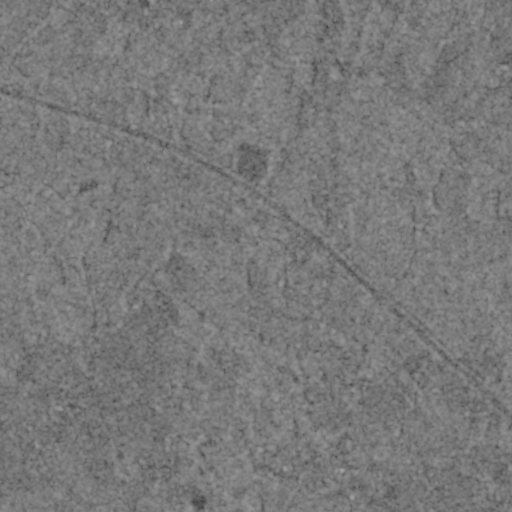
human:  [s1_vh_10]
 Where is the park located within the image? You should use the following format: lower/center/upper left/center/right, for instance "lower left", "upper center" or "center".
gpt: The park is located in the lower right of the image.
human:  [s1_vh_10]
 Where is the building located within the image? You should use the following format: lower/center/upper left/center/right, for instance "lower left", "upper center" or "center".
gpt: The building is located in the lower right of the image.
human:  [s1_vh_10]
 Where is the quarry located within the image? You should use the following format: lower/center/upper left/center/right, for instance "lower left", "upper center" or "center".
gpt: There is no quarry in the image.

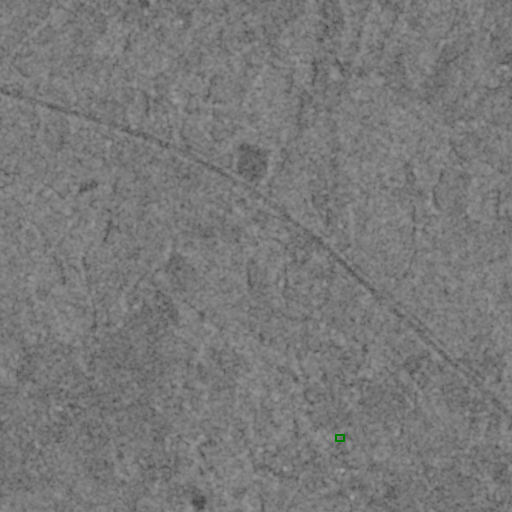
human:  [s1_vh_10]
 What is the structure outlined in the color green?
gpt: The structure outlined in green is a park.
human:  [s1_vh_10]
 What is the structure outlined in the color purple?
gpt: There is no purple outline.